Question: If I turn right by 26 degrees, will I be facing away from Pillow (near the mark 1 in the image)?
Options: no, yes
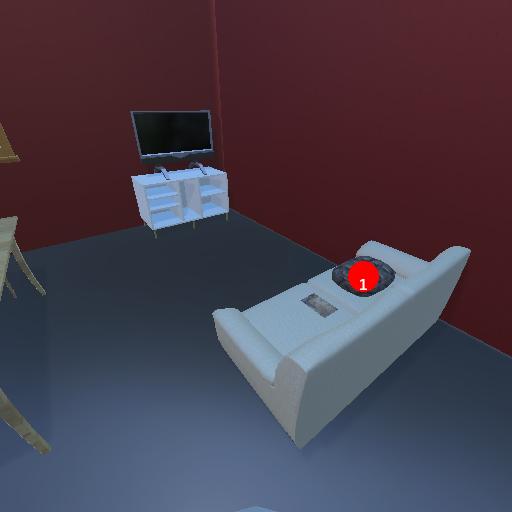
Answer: no